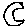
Label: moon